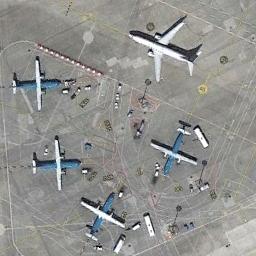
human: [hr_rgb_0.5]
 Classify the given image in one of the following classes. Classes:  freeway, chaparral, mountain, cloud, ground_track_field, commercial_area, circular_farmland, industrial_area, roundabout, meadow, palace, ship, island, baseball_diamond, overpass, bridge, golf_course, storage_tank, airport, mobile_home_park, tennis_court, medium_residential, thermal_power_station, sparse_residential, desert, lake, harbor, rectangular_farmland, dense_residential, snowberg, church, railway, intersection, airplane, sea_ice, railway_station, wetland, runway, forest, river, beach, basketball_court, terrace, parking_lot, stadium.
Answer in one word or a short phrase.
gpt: airplane